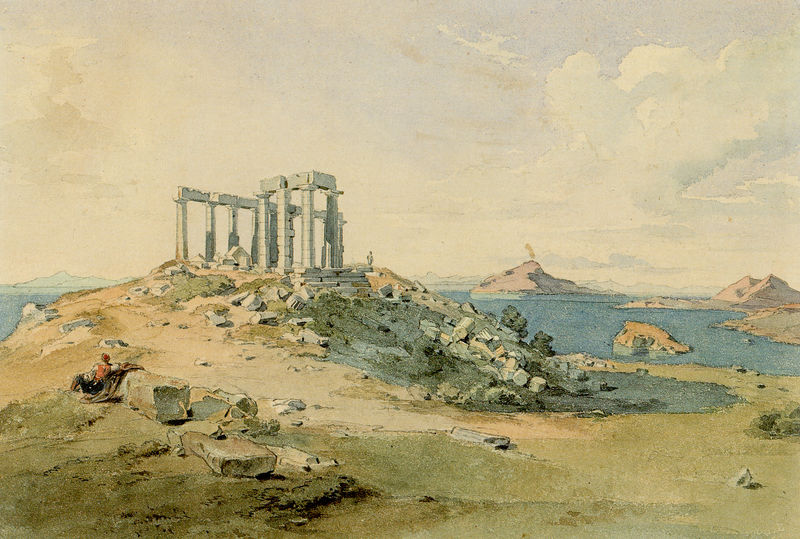
Titel: Der Poseidontempel am Kap Sounion
Künstler: Karl Rottmann
Standort: München
Institution: Staatliche Graphische Sammlung
Schlagwörter: berg, blau, felsen, feuer, gemälde, gestein, himmel, mann, meer, schatten, wasser, wolken, aquarell, bäume, gelb, grün, landschaft, sand, see, sitzen, ufer, braun, frau, grau, hell, licht, marmor, männer, orange, pfeiler, skizze, straße, säule, säulen, weiss, zeichnung, anlage, gras, rot, tuch, weg, wiese, wolke, malerei, hose, architektur, blass, mensch, stein, steine, horizont, hügel, natur, busch, einsam, rauch, sonne, insel, sitzend, stoff, decke, klassizismus, person, reiter, küste, sommer, strand, ruhe, ruhen, italien, naturalismus, süden, trocken, berge, fels, dunst, grafik, graphik, kahl, landschaftsmalerei, geröll, linien, pause, rast, stille, romantik, staffage, treppe, trümmer, zerstörung, stufen, weste, surrealismus, bucht, halle, vanitas, verfall, ruine, vergänglichkeit, antike, vulkan, ödnis, dali, felsig, ruinen, trommel, architrav, kapitell, fries, romantisch, antik, karg, reise, wanderer, griechisch, griechenland, tempel, balu, dorisch, turban, ausruhen, brau, rasten, zeichner, ausbruch, vesuv, inseln, mittelmeer, rottmann, monument, gebälk, klenze, schinkel, sizilien, cella, zeichning, stylobat, sakralarchitektur, spolien, ruhend, epoche, selinunt, tempelruine, ägäis, dunstig, wüstenei, ätna, altertum, hellas, staffagefigur, monopterus, aktike, ausbrch, euthynteries, meert, santorin, santurin, sounion, temptel, sitzende person, natur inseln